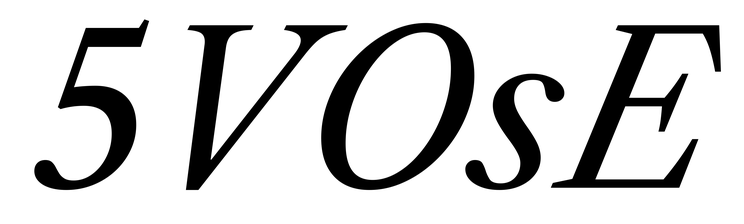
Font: LibreCaslonText-Italic_Italic